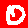
Digit: 0